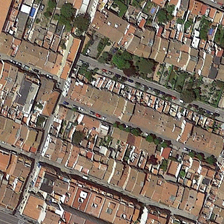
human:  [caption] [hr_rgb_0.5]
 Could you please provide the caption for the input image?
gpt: houses on both sides of the road are yellow roofs .

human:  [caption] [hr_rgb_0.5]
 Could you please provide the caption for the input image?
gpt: houses on both sides of the road are yellow roofs .

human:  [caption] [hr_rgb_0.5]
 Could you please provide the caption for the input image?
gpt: many houses were planted in front of the trees .

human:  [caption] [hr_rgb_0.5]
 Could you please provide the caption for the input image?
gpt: many houses were planted in front of the trees .

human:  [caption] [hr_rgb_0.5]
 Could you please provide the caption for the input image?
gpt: houses on both sides of the road are yellow roofs .